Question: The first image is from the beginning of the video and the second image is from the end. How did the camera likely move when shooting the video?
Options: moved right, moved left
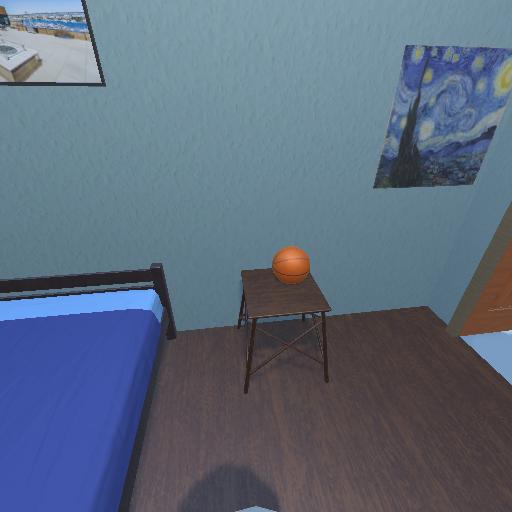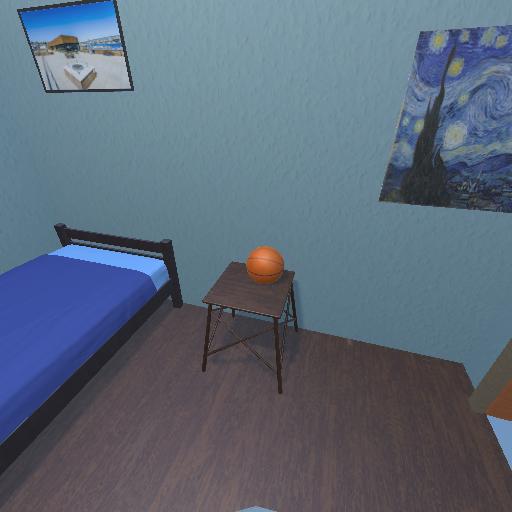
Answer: moved right